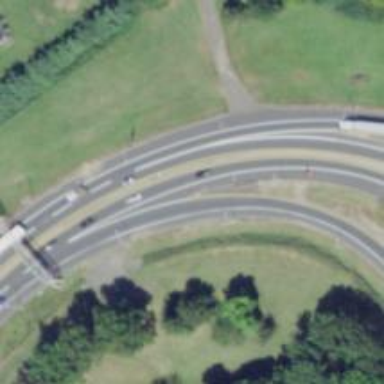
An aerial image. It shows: Interchange junction on motorway link.